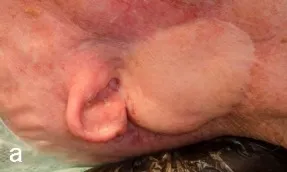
A; Preoperative clinical view of the auricular region.
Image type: medical_photograph (skin_photograph)